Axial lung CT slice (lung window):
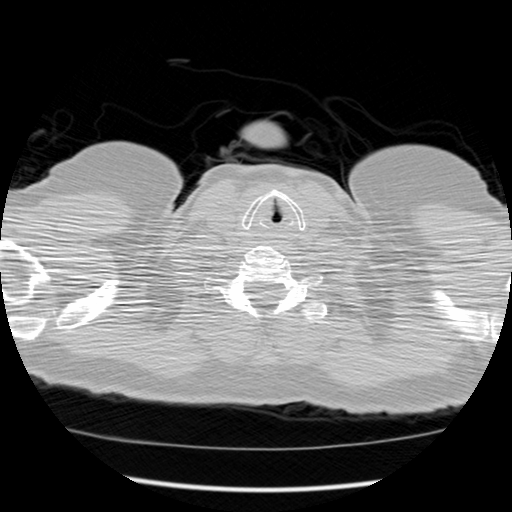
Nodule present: no